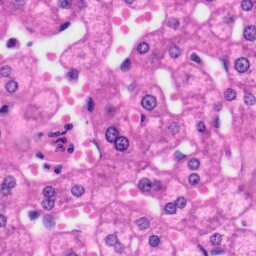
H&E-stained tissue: Liver